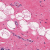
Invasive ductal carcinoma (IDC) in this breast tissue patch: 0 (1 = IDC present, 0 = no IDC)